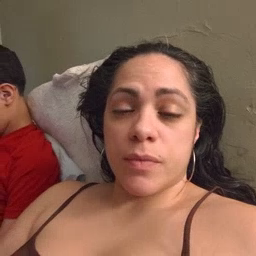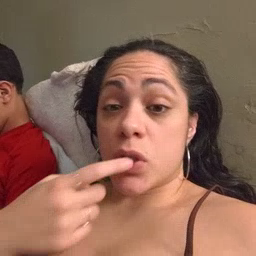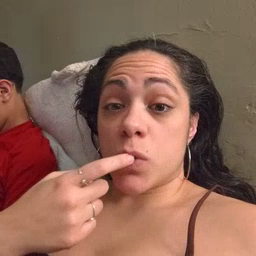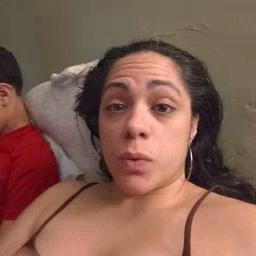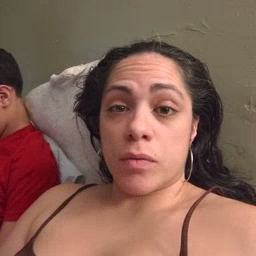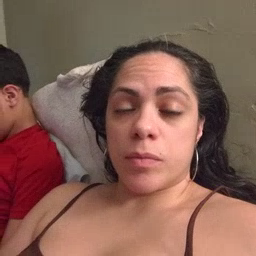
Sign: tooth